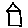
Label: house